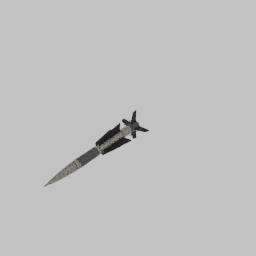
Label: mechanical